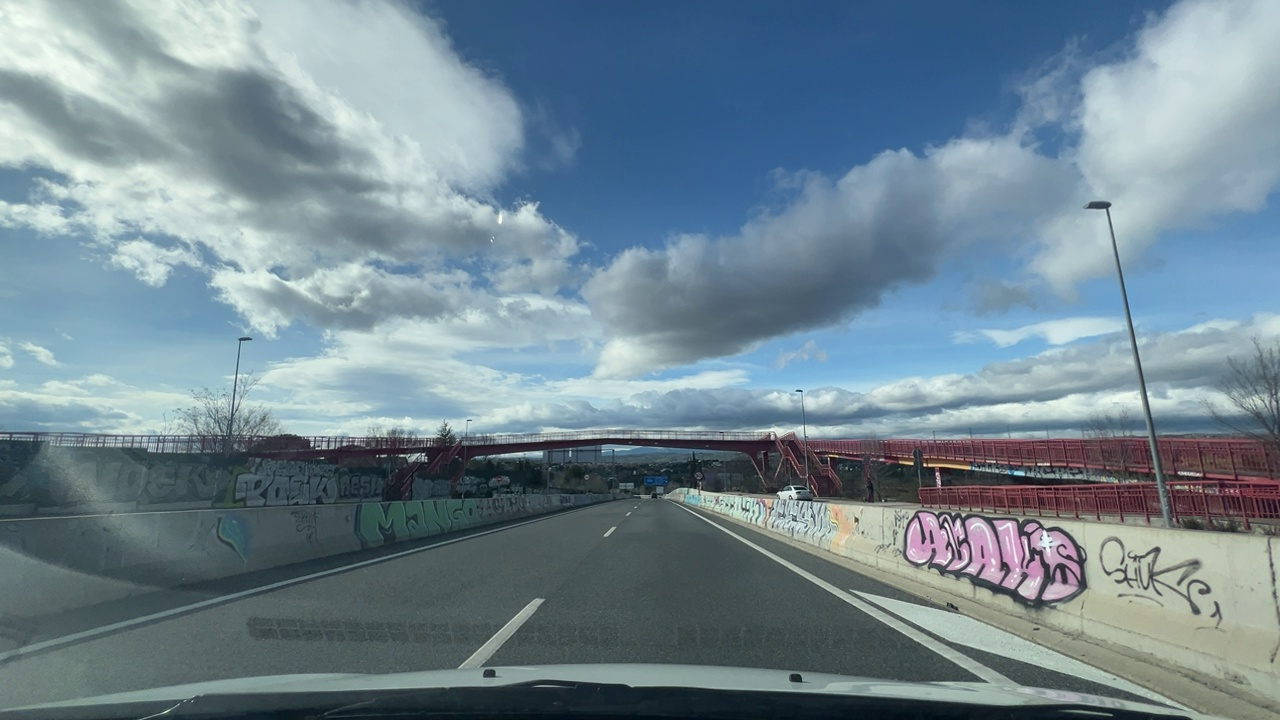
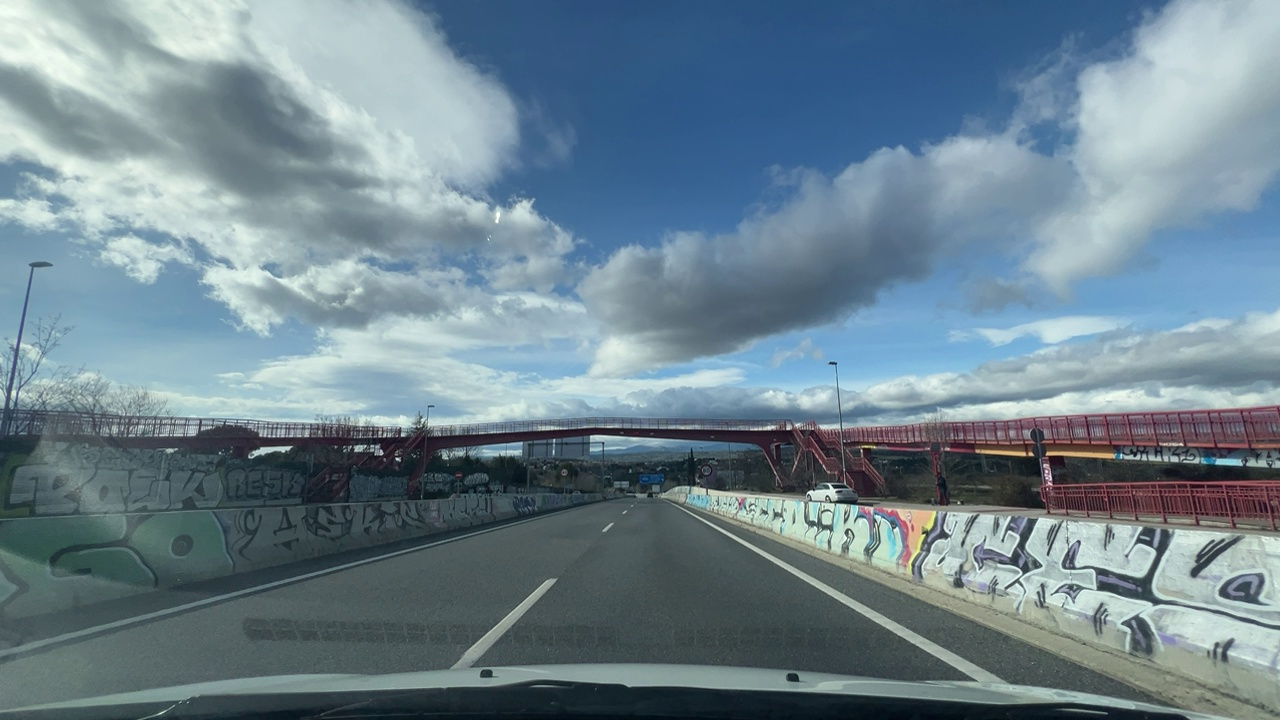
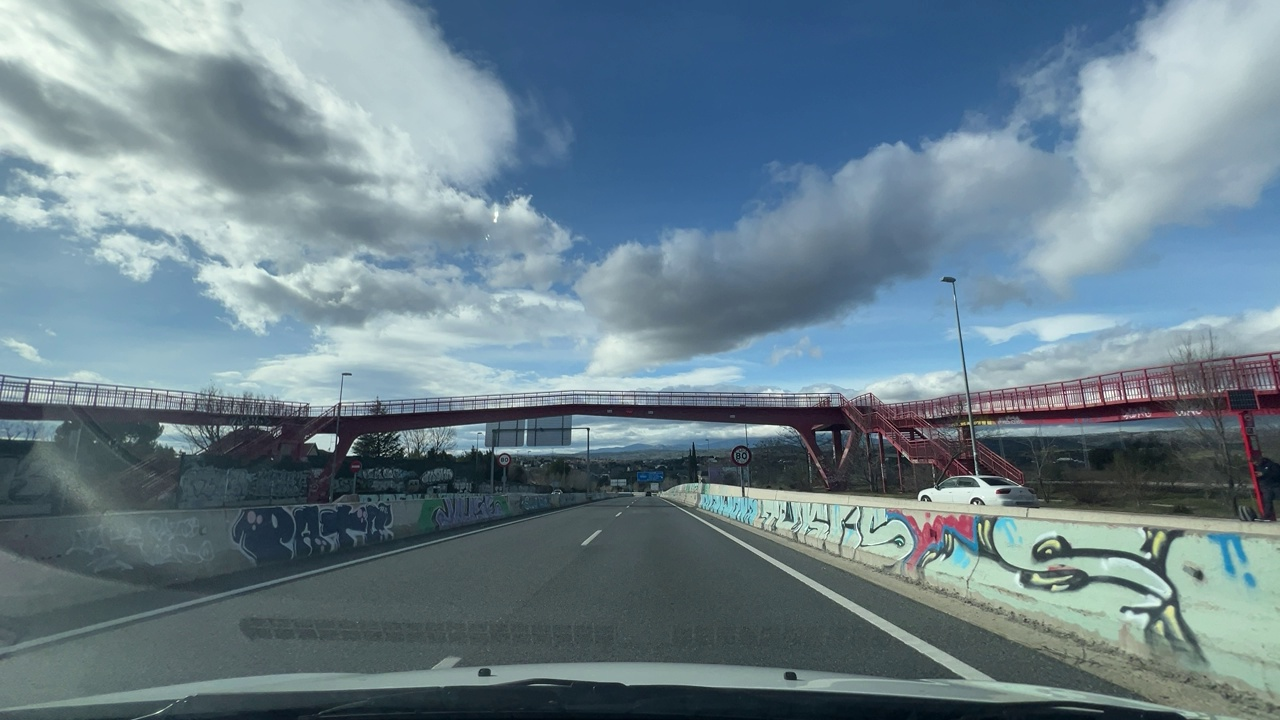
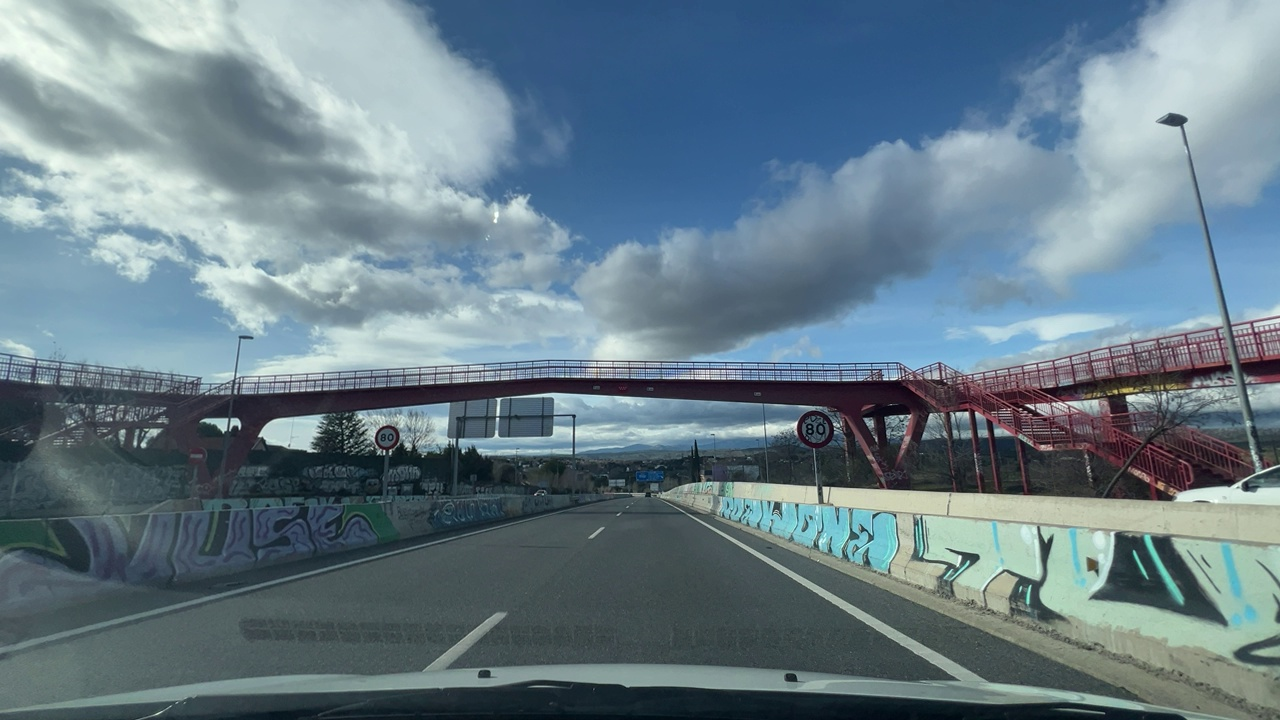
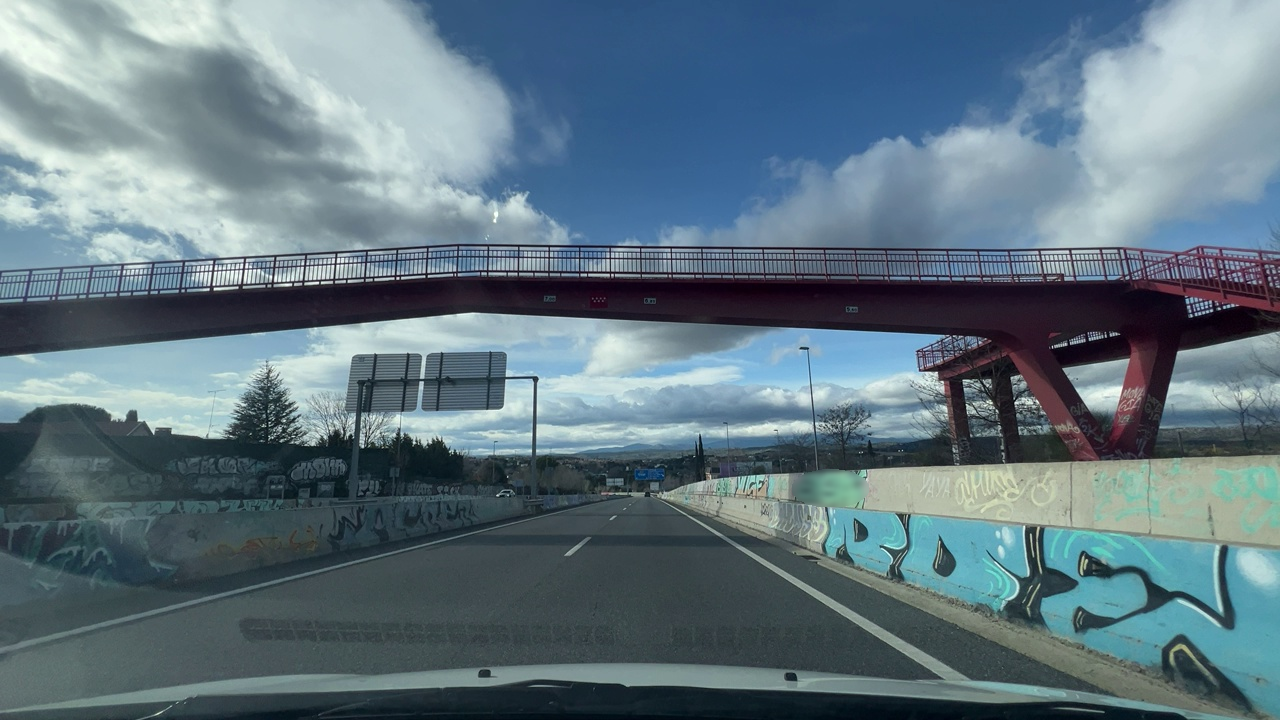
Situation: Speed limit adaptation
Question: Are multiple speed limit signs with different values visible?
Answer: No
Reasoning: Two speed limit signs displaying the same values appear sequentially.

Situation: Speed limit adaptation
Question: Is there a speed limit sign regulating the ego lane?
Answer: Yes
Reasoning: A speed limit sign is positioned on the roadside facing the ego direction of travel.

Situation: Speed limit adaptation
Question: What speed value is displayed on the visible speed limit sign?
Answer: 80
Reasoning: The visible speed limit sign displays 80 km/h.

Situation: Speed limit adaptation
Question: Is the ego vehicle traveling on a highway?
Answer: Yes
Reasoning: Multiple wide lanes and highway-style signage indicate a highway environment.

Situation: Speed limit adaptation
Question: Is the ego vehicle entering or exiting a highway?
Answer: No
Reasoning: The ego vehicle is not entering or exiting a highway

Situation: Speed limit adaptation
Question: Are speed bumps, crosswalks, or construction-related obstacles present in the ego lane?
Answer: No
Reasoning: There are no speed bumps, crosswalks, or construction-related obstacles present in the ego lane